高二 · 度量几何学
22. 如图, $A, B$ 是海面上位于东西方向相距 $5(3+\sqrt{3})$ 海里的两个观测点, 现位于 $A$ 点北偏东 $45^{\circ}$, $B$ 点

北偏西 $60^{\circ}$ 的 $D$ 点有一艘轮船发出求救信号, 位于 $B$ 点南偏西 $60^{\circ}$ 且与 $B$ 点相距 $20 \sqrt{3}$ 海里的 $C$ 点的救援

船立即前往营救, 其航行速度为 30 海里/小时, 该救援船到达 $D$ 点需要多长时间？

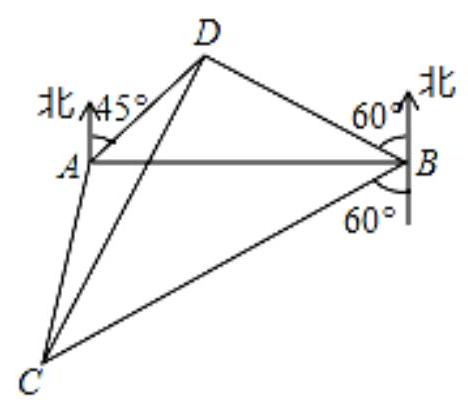
答案: 1
解析: 由题意知 $A B=5(3+\sqrt{3})$ 海里,

$\angle D B A=90^{\circ}-60^{\circ}=30^{\circ}, \angle D A B=45^{\circ}$,

$\therefore \angle A D B=105^{\circ}$

在 $\triangle D A B$ 中, 由正弦定理得 $\frac{D B}{\sin \angle D A B}=\frac{A B}{\sin \angle A D B}$

$\therefore D B=\frac{A B \bullet \sin \angle D A B}{\sin \angle A D B}=\frac{5(3+\sqrt{3}) \bullet \sin 45^{\circ}}{\sin 105^{\circ}}=\frac{5(3+\sqrt{3}) \bullet \sin 45^{\circ}}{\sin 45^{\circ} \bullet \cos 60^{\circ}+\sin 60^{\circ} \bullet \cos 45^{\circ}}$

$$
=\frac{5 \sqrt{3}(1+\sqrt{3})}{\frac{(1+\sqrt{3})}{2}}=10 \sqrt{3} \text { (海里) },
$$

又 $\angle D B C=\angle D B A+\angle A B C=30^{\circ}+\left(90^{\circ}-60^{\circ}\right)=60^{\circ}, B C=20 \sqrt{3}$ 海里,

在 $\triangle D B C$ 中, 由余弦定理得

$C D^{2}=B D^{2}+B C^{2}-2 B D \bullet B C \bullet \cos \angle D B C$

$=300+1200-2 \times 10 \sqrt{3} \times 20 \sqrt{3} \times \frac{1}{2}=900$

$\therefore C D=30$ (海里) , 则需要的时间 $t=\frac{30}{30}=1$ (小时).

答：救援船到达 $D$ 点需要 1 小时.

##版权声明